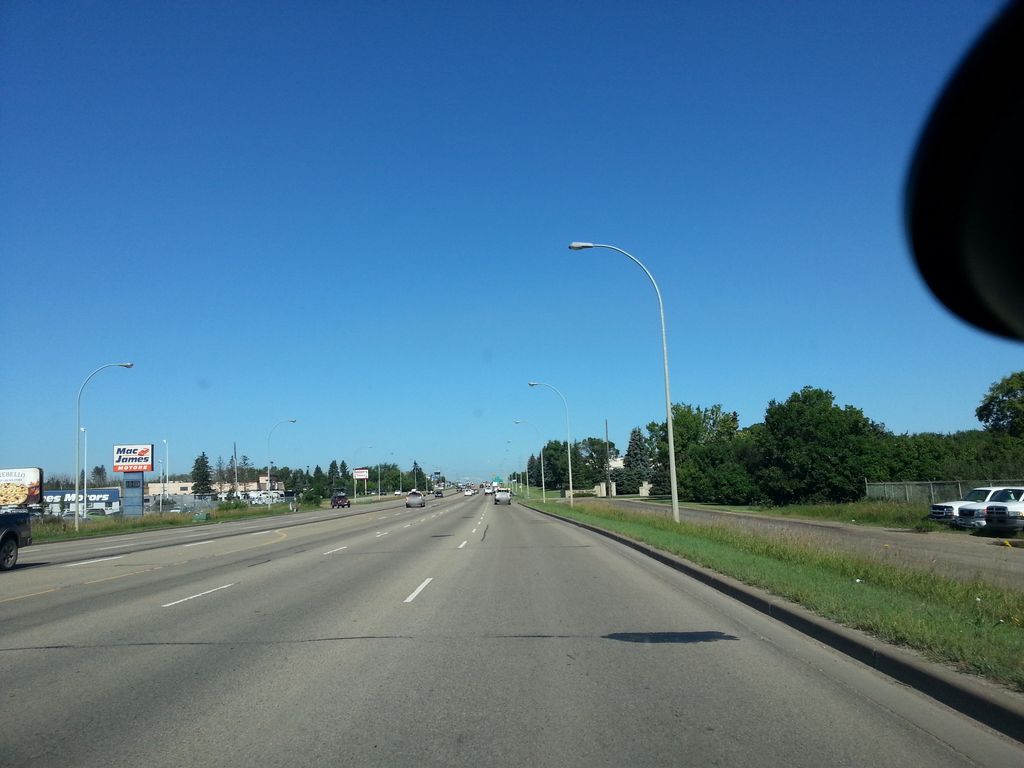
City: edmonton